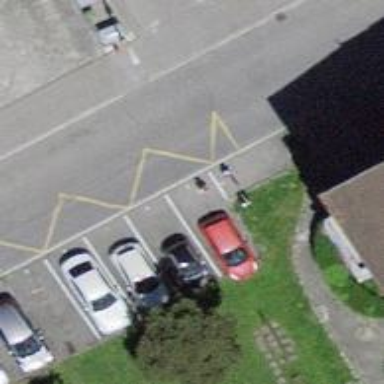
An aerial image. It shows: Bus stop with platform for public transport.